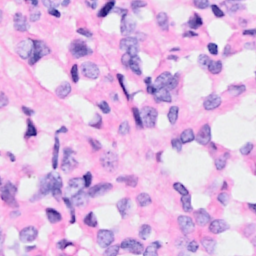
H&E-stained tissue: Breast